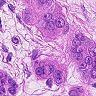
Metastatic tissue present: yes